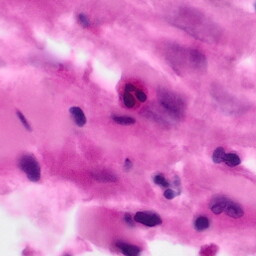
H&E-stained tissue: Pancreatic